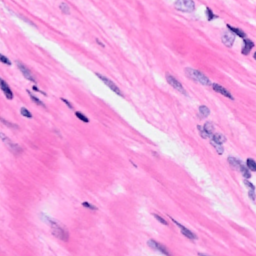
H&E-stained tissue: Breast